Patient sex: F
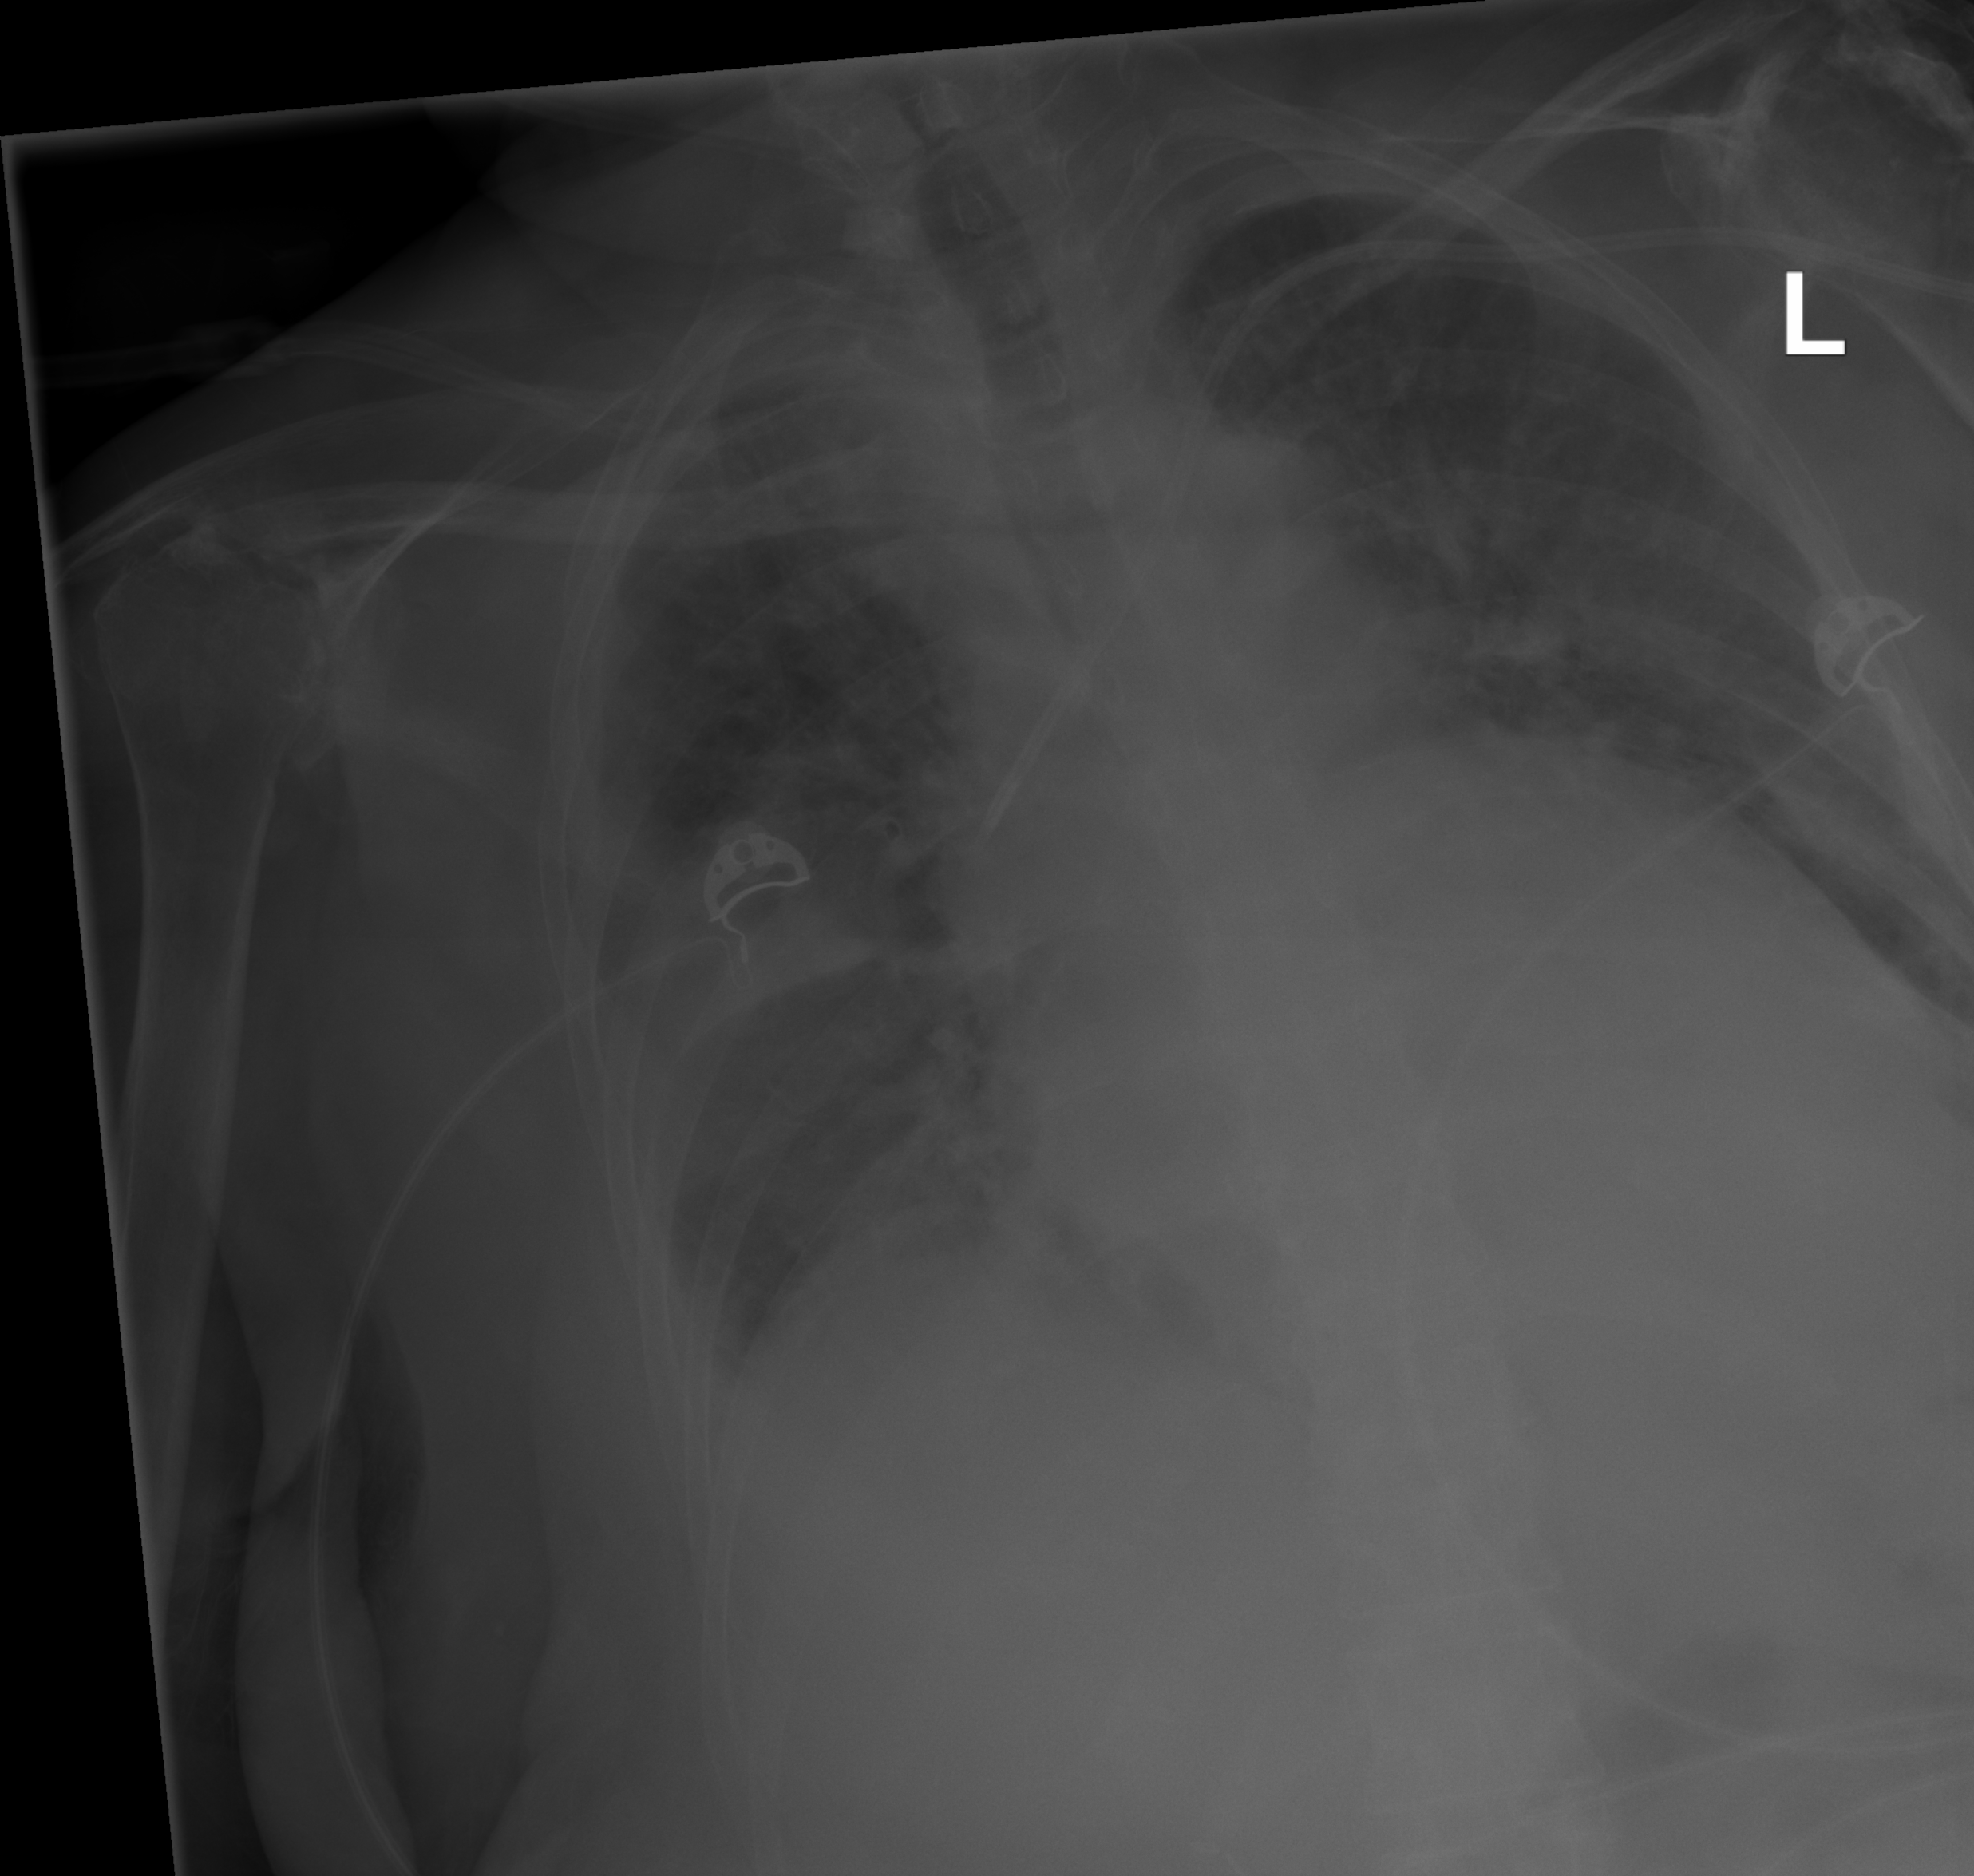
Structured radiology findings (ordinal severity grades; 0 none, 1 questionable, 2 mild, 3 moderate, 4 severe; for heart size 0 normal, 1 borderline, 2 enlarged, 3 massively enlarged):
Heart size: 2
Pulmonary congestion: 2
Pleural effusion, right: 2
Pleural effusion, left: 1
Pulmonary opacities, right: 2
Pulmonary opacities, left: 2
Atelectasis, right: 2
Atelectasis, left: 2